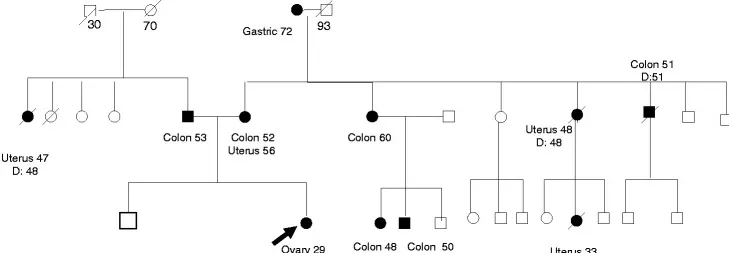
Patient's pedigree. The arrow indicates the early-onset ovarian cancer proband. Filled symbols indicate subjects affected by cancer; square = male; circle = female. The numbers after cancer sites indicate the age at diagnosis. The age of death is reported if known. Abbreviations: D = deceased.
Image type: pathology (immunostaining)